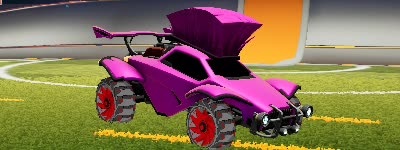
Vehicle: octane